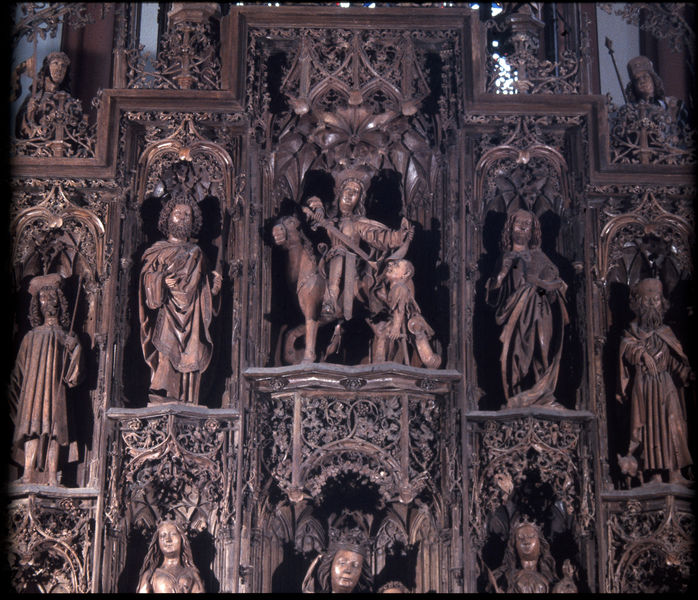
Titel: Lorch, Hochaltar in St. Martin
Künstler: Hans Bilder
Standort: Lorch, Pfarrkirche St. Martin (EU - D - RP)
Schlagwörter: mann, frauen, menschen, männer, falten, kirche, gotik, pferd, reiter, skulptur, figuren, verzierung, bronze, schwert, altar, statuen, heilige, heilig, martin, baldachine, st. martin, frauu